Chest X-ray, AP view. Patient: 60 years old, sex M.
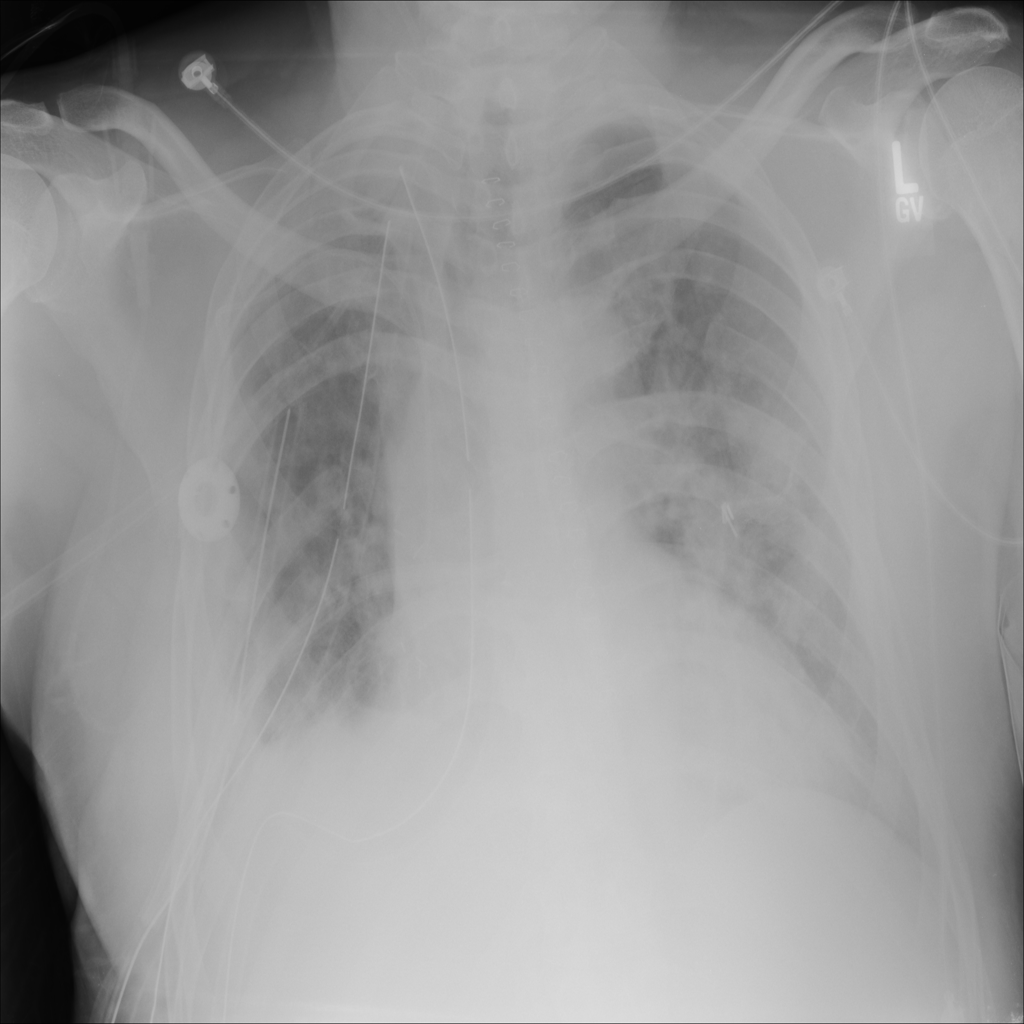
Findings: No Finding